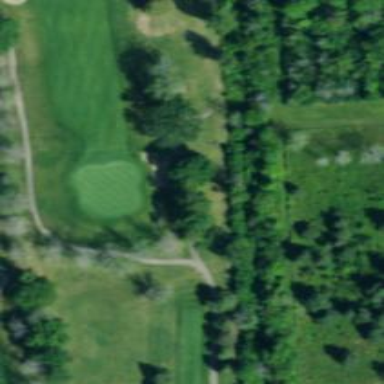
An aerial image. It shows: Path used for both walking and golf.